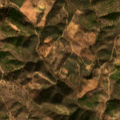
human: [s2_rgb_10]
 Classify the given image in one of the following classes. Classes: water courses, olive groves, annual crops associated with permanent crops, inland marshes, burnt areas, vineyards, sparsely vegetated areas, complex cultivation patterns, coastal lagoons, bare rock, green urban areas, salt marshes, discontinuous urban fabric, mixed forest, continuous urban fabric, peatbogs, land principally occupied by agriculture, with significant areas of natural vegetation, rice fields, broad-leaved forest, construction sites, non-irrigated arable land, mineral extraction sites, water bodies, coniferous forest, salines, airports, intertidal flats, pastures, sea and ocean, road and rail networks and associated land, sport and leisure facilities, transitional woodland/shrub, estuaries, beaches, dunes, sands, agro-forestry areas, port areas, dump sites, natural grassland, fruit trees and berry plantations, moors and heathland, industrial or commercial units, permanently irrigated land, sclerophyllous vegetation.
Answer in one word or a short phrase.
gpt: land principally occupied by agriculture, with significant areas of natural vegetation, agro-forestry areas, transitional woodland/shrub